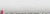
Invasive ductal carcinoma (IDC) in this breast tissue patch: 0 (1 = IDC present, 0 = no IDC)